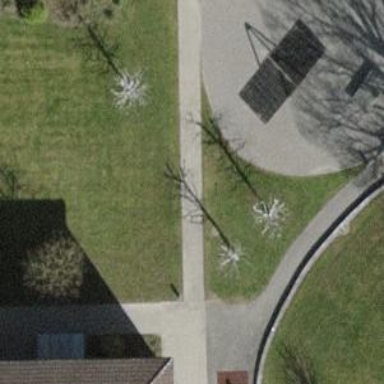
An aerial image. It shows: Sidewalk.